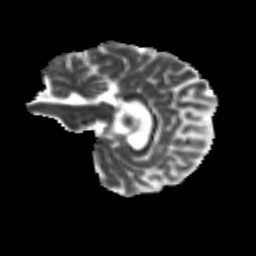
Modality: MD
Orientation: sagittal
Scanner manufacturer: siemens
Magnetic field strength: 3 T
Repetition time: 9.2 s
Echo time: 0.084 s